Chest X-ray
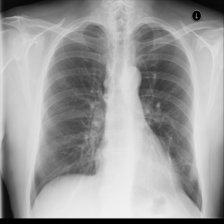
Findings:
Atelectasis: negative
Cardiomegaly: negative
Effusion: negative
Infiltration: negative
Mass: negative
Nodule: negative
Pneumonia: negative
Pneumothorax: negative
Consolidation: negative
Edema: negative
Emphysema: negative
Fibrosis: positive
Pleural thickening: negative
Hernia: negative